Question: I have this problem, but the library it's on my ext folder.

I changed the php.ini file adding the driver.
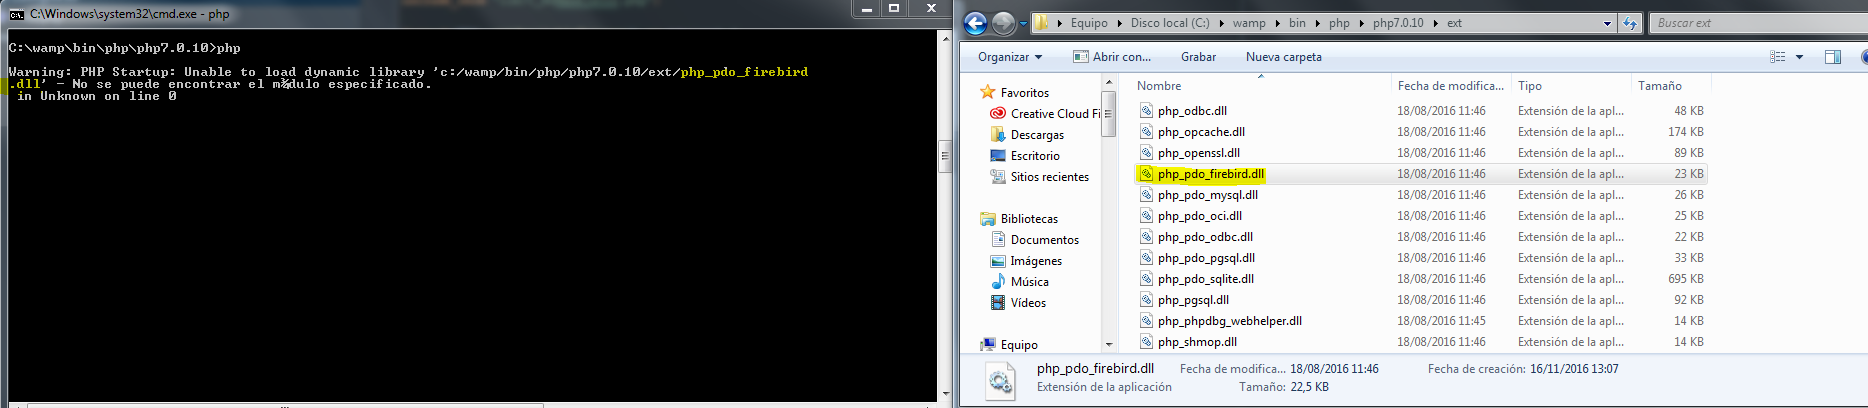
Answer: The 'php_pdo_firebird.dll' is only an interface between PHP and the firebird engine. So you need firebird installed and also the 'php-pdo-firebird.dll' needs to be able to find 'fbclient.dll'
Try copying 'fbclient.dll' into '\wampin\php\php7.1.10'
If you also need access from Apache you may need to copy 'fbclient.dll' into '\wampinpachepache{version}in' as well and also amend the 'php.ini' file that controls PHP under apache. Do that by using the wampmanager menus to edit the correct 'php.ini' file like this
'''
left click wampmanager icon -> PHP -> php.ini
'''